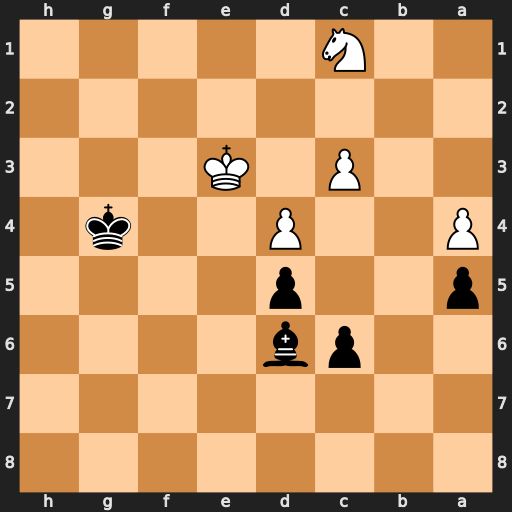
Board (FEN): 8/8/2pb4/p2p4/P2P2k1/2P1K3/8/2N5
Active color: b
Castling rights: -
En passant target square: -
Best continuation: Bf4+ Kd3 Bxc1